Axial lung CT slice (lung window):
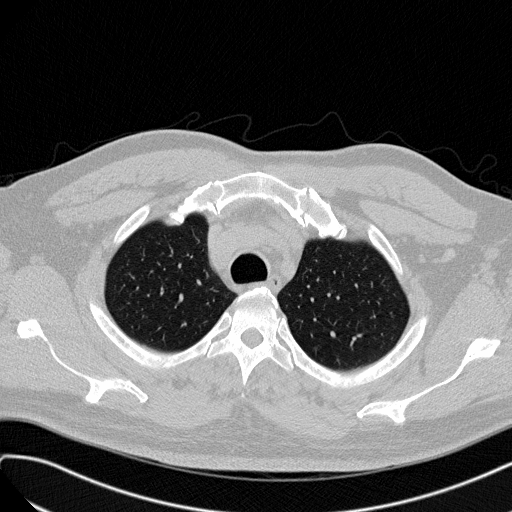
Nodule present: no